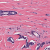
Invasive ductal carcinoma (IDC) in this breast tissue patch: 1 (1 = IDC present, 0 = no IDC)